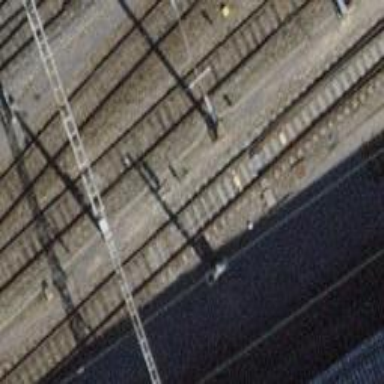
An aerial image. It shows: Railway signal.